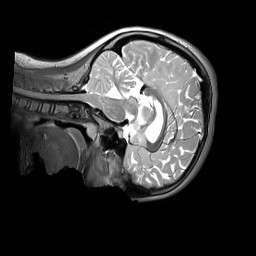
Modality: T2w
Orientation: sagittal
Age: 11
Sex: female
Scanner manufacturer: siemens
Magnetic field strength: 3 T
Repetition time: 3.2 s
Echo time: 0.408 s